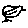
Label: bird